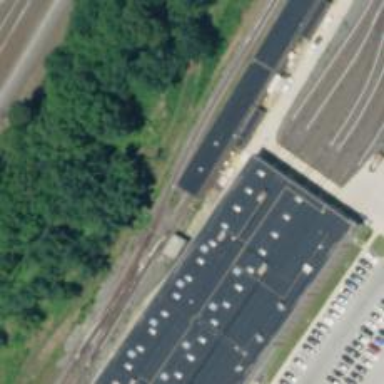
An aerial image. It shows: Building passage tunnel electrified for rail service in yard.